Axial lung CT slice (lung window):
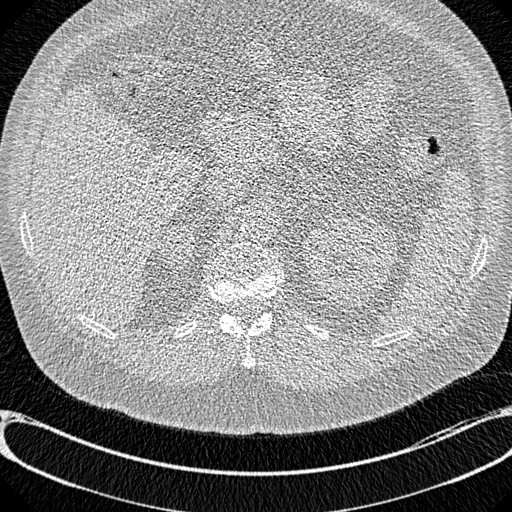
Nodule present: no